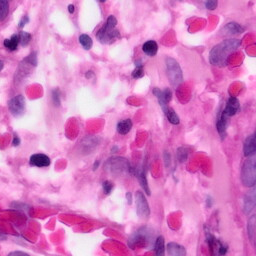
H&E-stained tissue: Pancreatic